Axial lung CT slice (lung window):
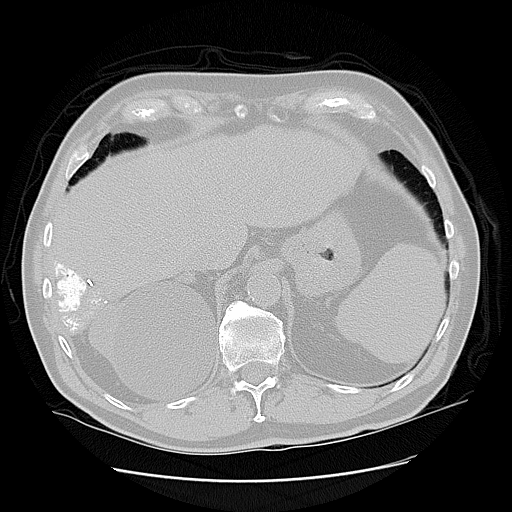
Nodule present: no